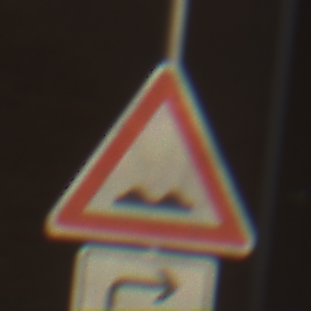
Verkehrszeichen: UnebeneFahrbahn
Zusatzzeichen unten: RichtungsangabeDurchPfeile5
Umgebung: Outdoor, Urban
Tageszeit: Midday
Wetter: Clear
Licht: Natural
Jahreszeit: NotSpecified
Kontrast: HighContrast